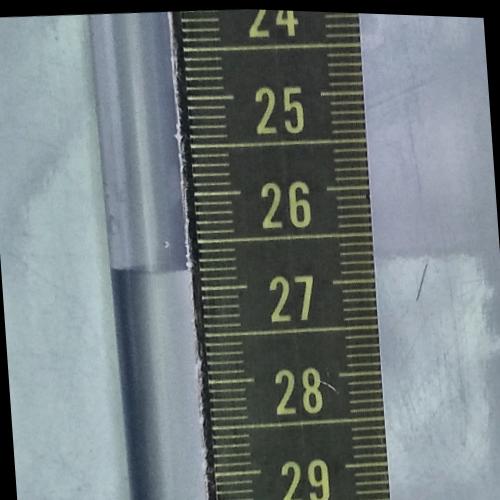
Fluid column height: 26.8 cm